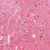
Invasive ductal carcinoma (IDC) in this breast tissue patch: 0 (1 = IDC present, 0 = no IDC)